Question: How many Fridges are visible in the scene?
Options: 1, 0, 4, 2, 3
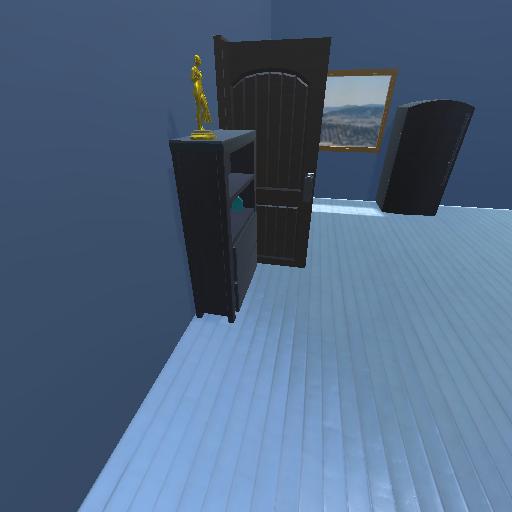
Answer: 1